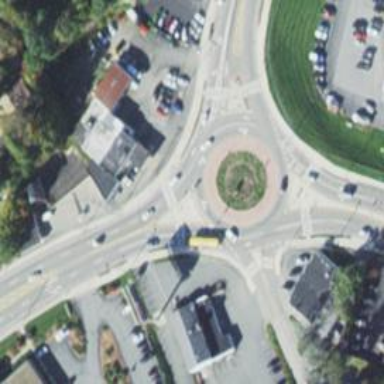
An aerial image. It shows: Asphalt road that is secondary route leading to roundabout.